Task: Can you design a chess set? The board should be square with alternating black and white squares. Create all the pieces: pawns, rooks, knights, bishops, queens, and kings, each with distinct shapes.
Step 896:
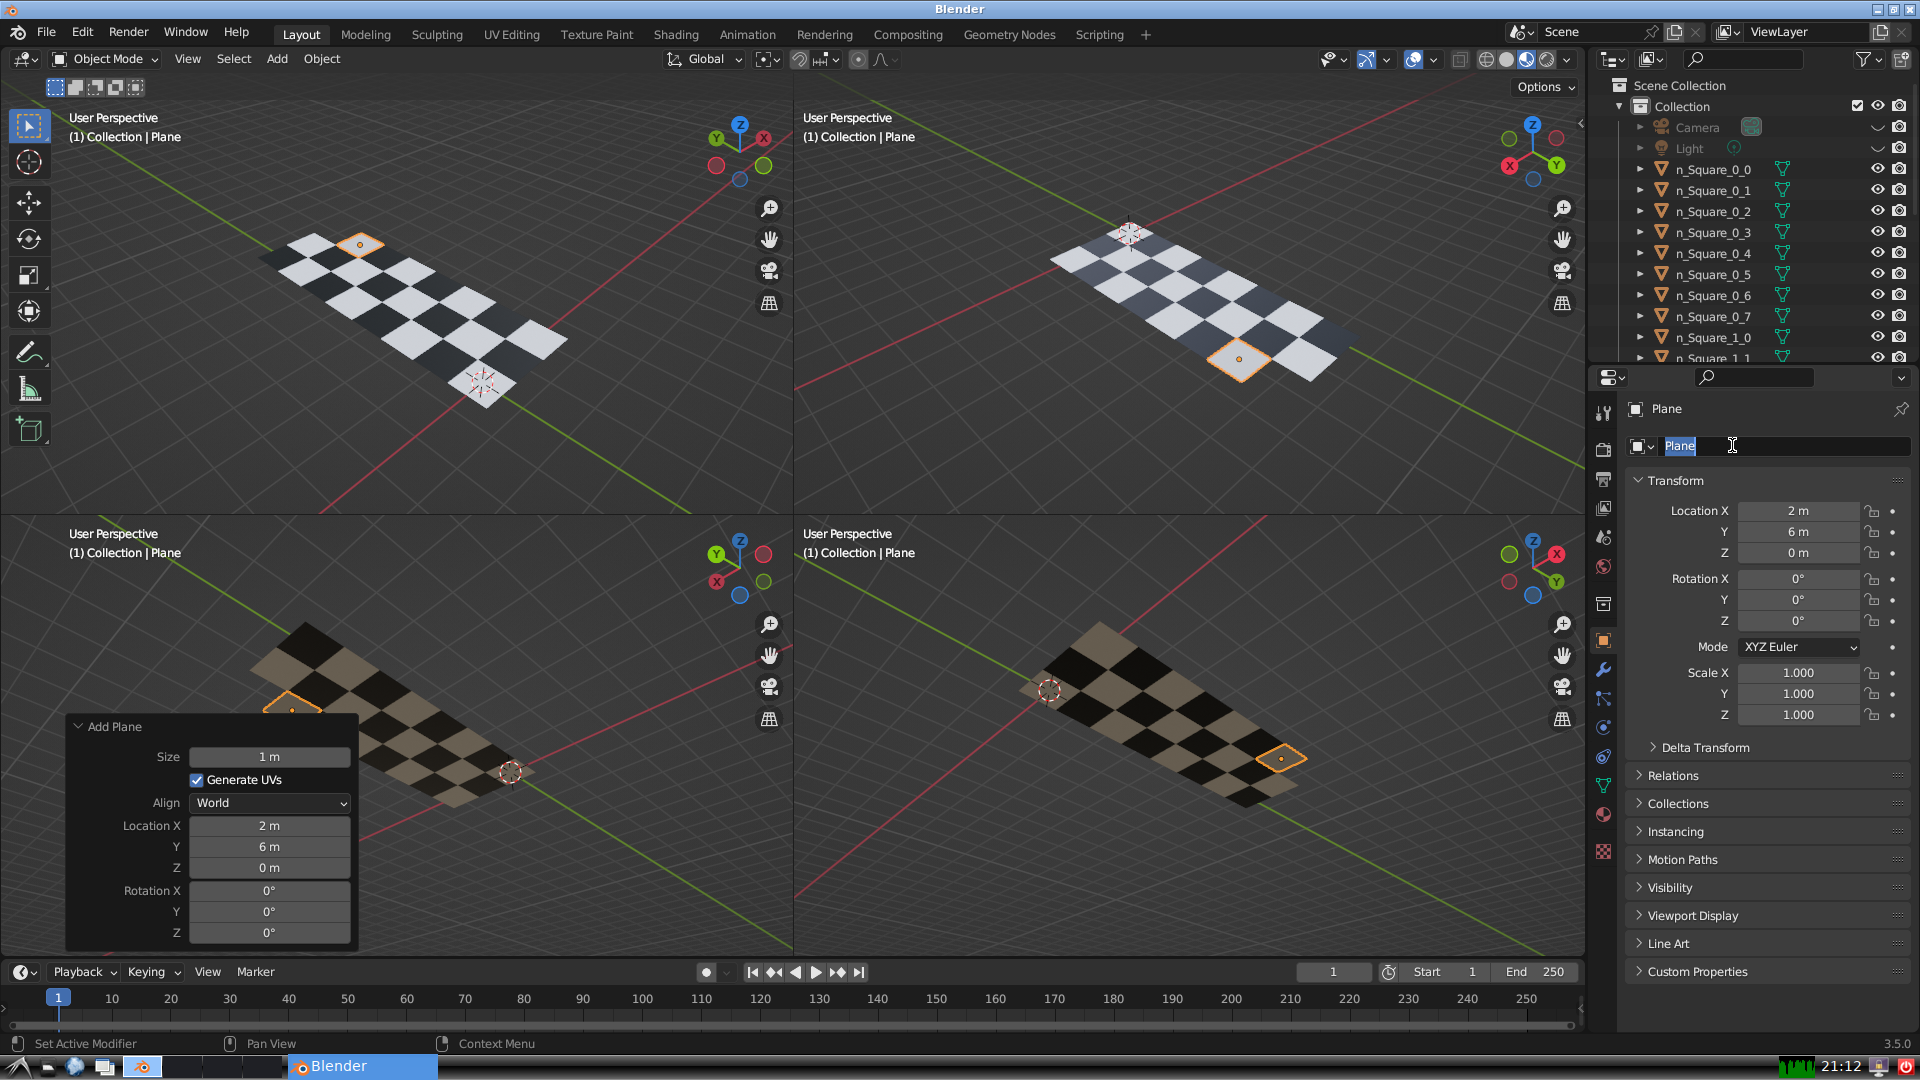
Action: input_text: n_Square_2_6